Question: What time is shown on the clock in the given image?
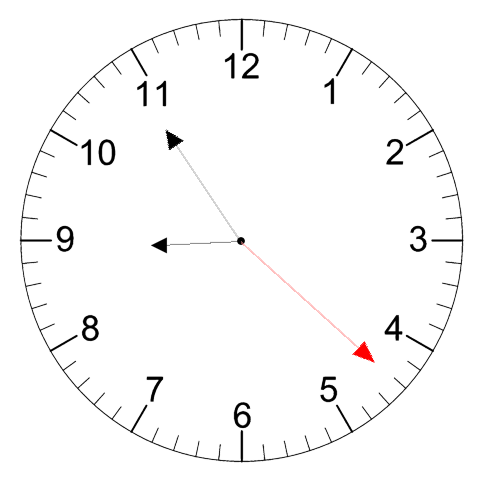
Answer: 08:54:22